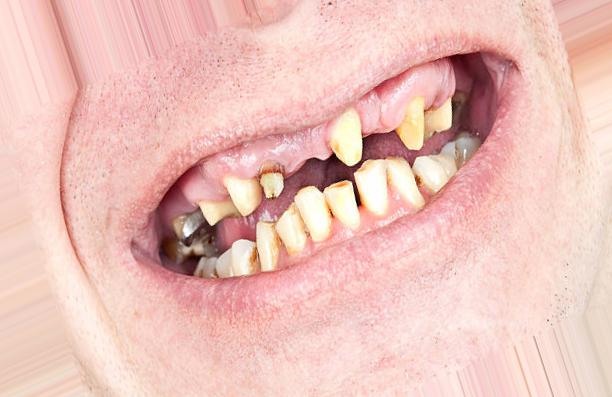
Condition: Caries